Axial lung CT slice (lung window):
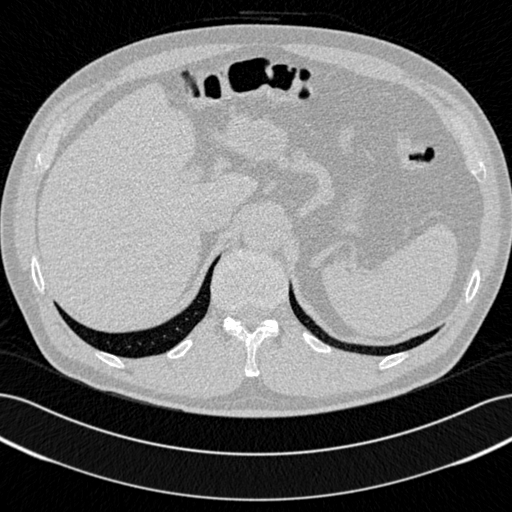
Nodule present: no